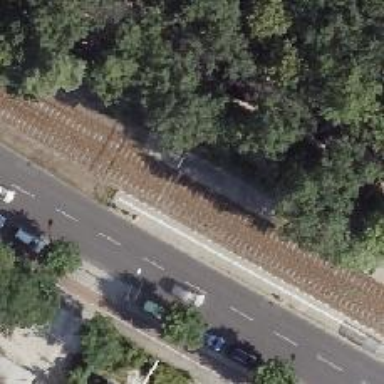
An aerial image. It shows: Tram stop position for public transport.